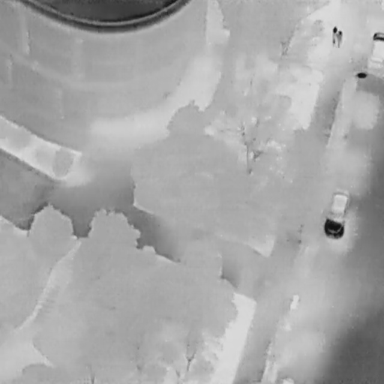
There are four objects shown in the infrared image, including two Cars, and two People.